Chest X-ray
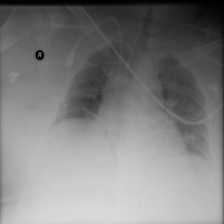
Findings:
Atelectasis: positive
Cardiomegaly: negative
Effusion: negative
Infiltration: negative
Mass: negative
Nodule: negative
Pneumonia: negative
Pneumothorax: negative
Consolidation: negative
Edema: negative
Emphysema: negative
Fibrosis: negative
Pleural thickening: negative
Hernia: negative